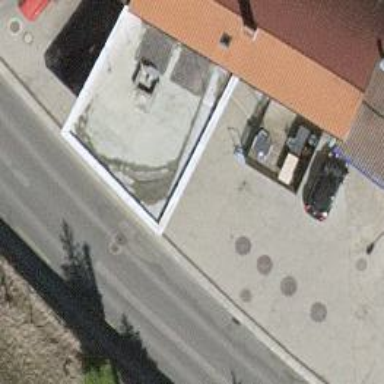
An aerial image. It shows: Fuel station.